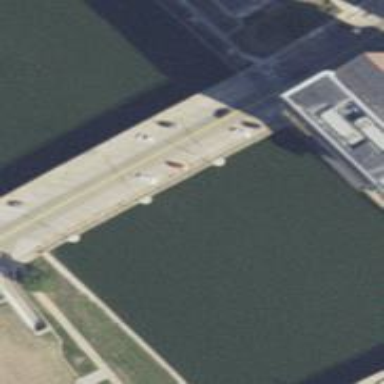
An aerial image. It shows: Concrete pedestrian bridge.